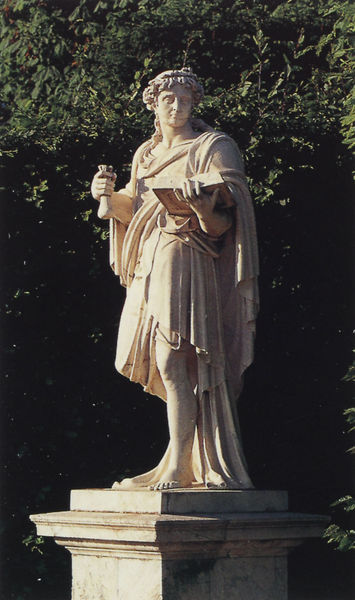
Titel: Der Melancholiker
Künstler: La Perdrix
Standort: Versailles, Schlossgarten (EU - F)
Schlagwörter: mann, park, falten, sockel, statue, bein, buch, beutel, allegorie, rom, römer, toga, geldbeutel, tunika, geldsack, tunkika